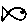
Label: fish